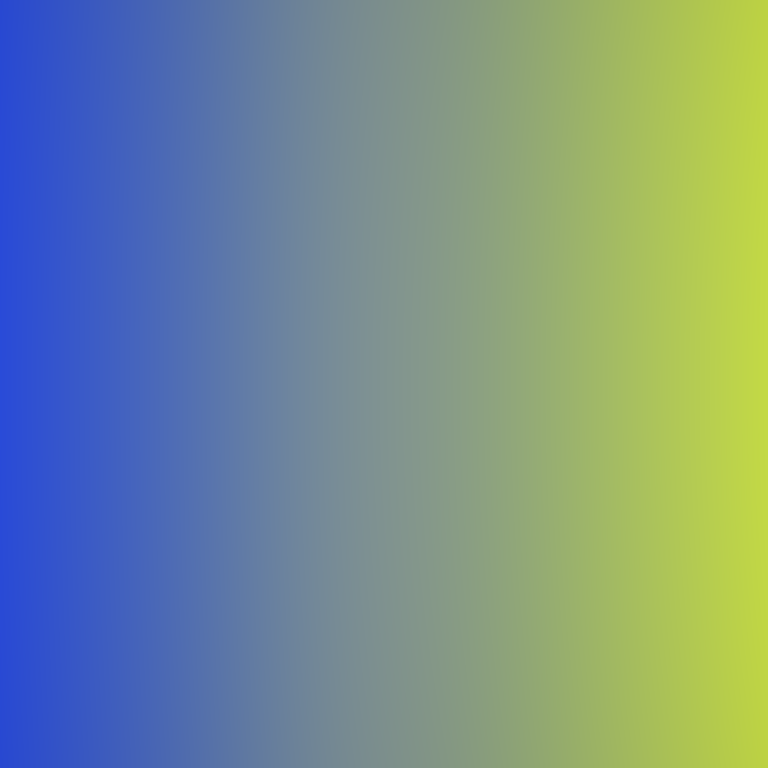
Abstract light effect, smooth gradient from deep blue to bright yellow, calm atmosphere, soft blend, no room, no furniture, no objects.